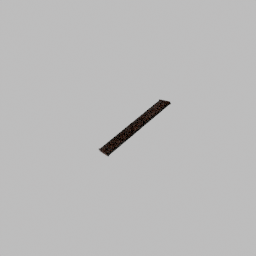
Label: architecture